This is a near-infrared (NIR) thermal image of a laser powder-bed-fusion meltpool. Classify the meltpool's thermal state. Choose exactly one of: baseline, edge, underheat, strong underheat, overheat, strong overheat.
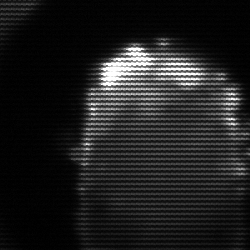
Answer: baseline